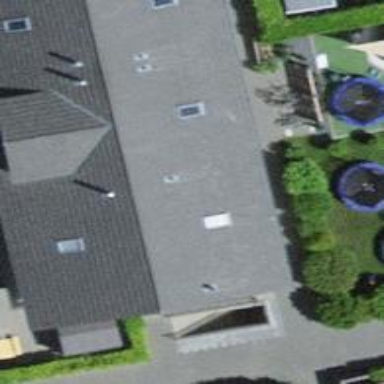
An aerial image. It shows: House with gabled roof oriented across.